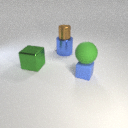
large green rubber sphere above small blue rubber cube